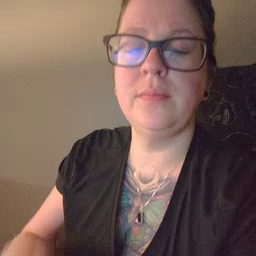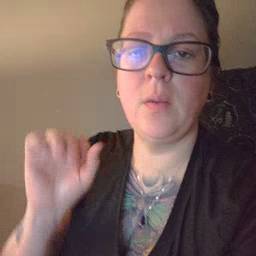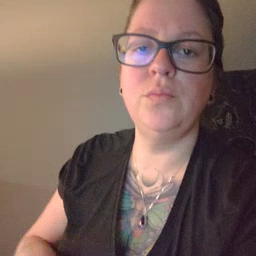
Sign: loud